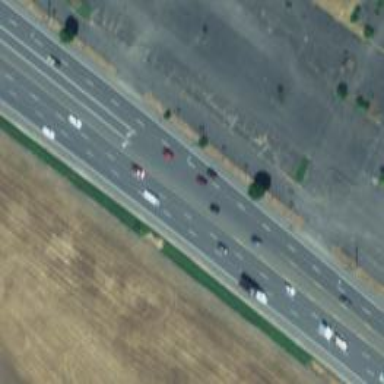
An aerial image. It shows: This image shows trunk highway that functions as expressway.